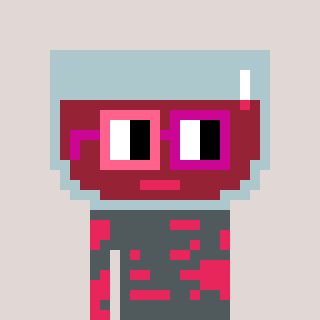
a pixel art character with square pink and red glasses, a wine-shaped head and a redpinkish-colored body on a warm background